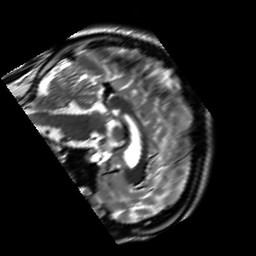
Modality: T2w
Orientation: sagittal
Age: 23
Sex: male
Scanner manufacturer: siemens
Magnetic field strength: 3 T
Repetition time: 7 s
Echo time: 0.09 s